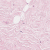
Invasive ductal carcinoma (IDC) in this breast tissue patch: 0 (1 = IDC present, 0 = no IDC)